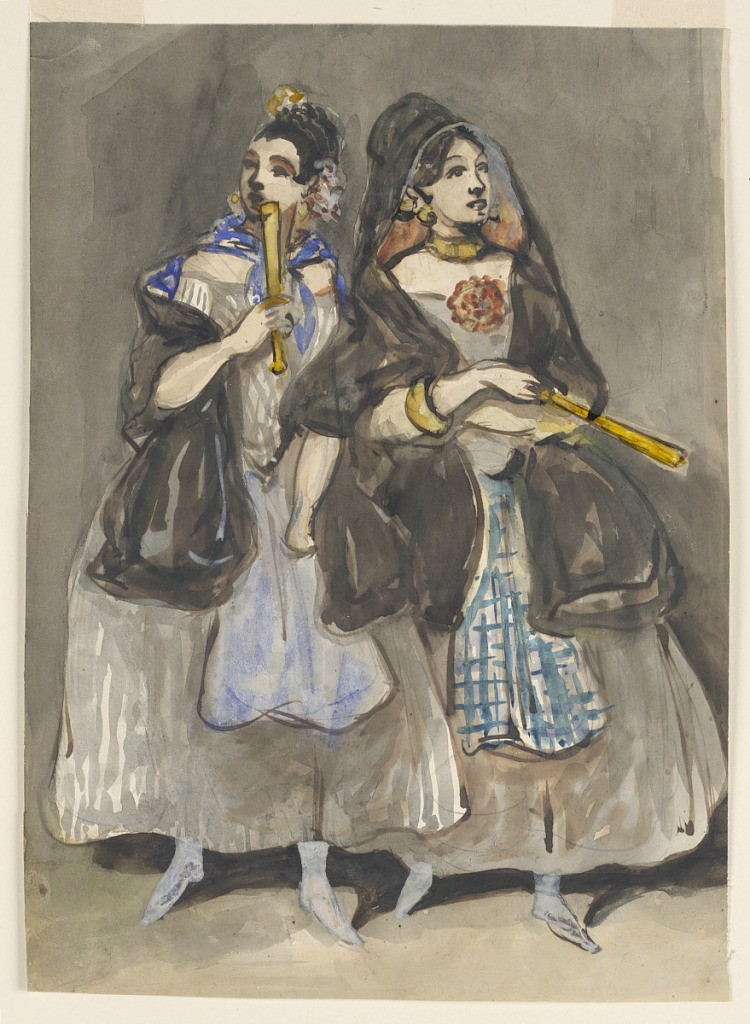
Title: Two Spanish Women Promenading
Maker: Constantin Guys, French, 1802 – 1892
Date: ca. 1860
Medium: Pen and brown ink, brush and watercolor, gray wash on paper
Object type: Drawing
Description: Vertical rectangle. Two Spanish women promenading, both wearing gray skirts, blue aprons, black scarves, gold jewelry and holding fans with gold-colored sticks. Woman on left wears bright blue scarf and apron; woman on right wears a plaid apron.